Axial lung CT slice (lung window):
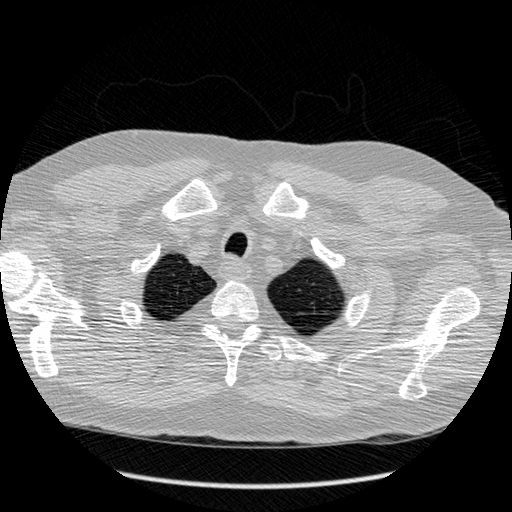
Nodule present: no